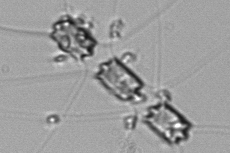
Label: Chaetoceros_didymus_TAG_external_flagellate